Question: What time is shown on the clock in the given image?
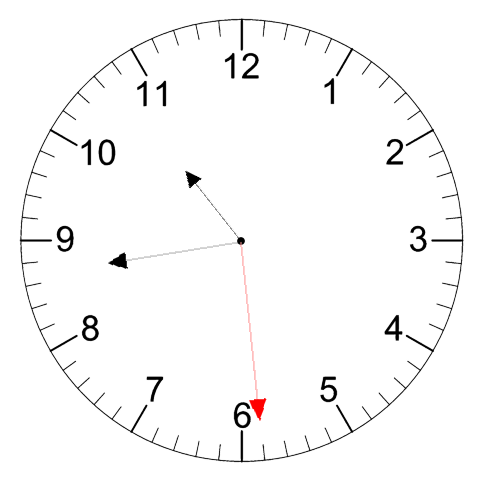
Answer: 10:43:29